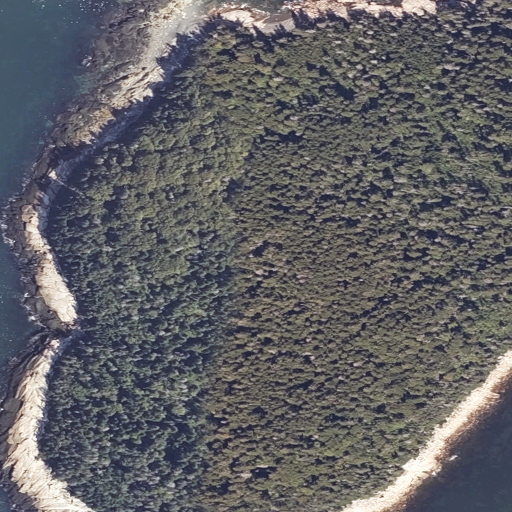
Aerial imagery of island in Maine named West Sister Island containing evergreen forest, herbaceous wetlands, mixed forest, open water, and barren land